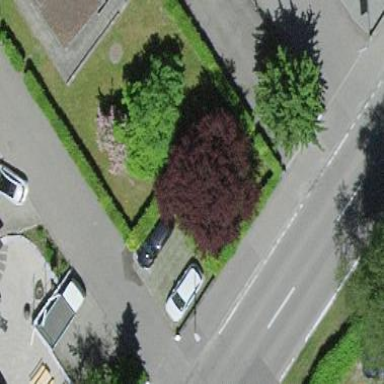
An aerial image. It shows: Residential garden area classified as leisure land.